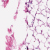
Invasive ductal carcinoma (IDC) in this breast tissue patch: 0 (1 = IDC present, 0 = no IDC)